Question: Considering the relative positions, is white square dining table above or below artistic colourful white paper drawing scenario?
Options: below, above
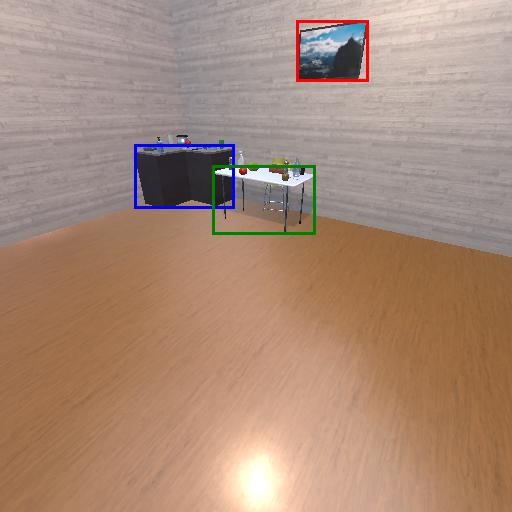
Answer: below